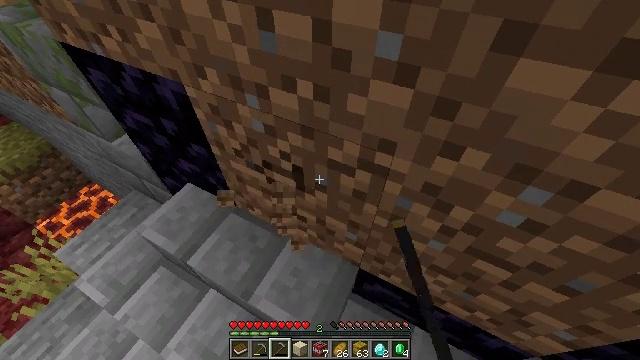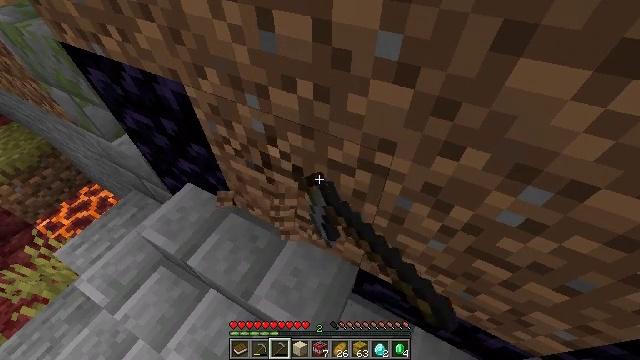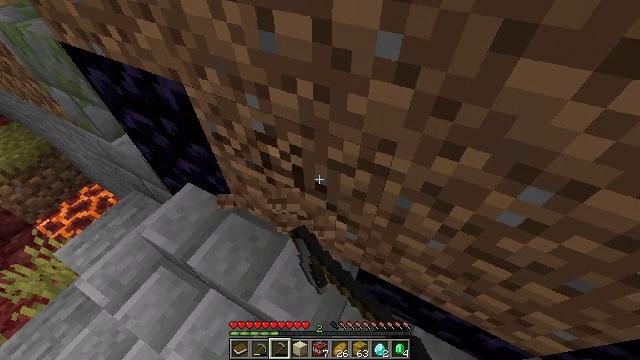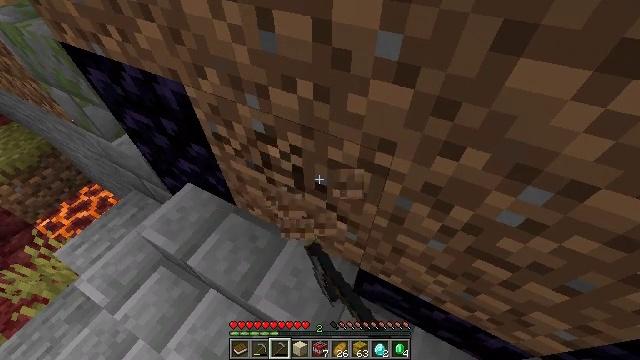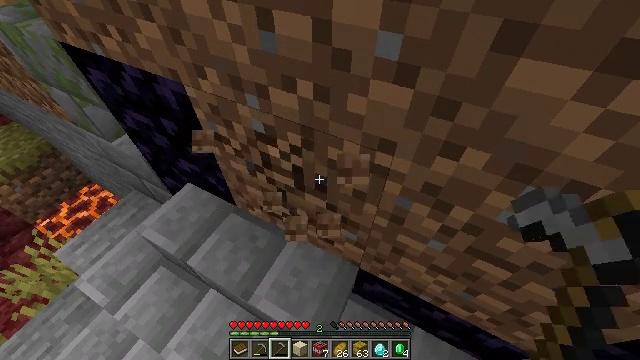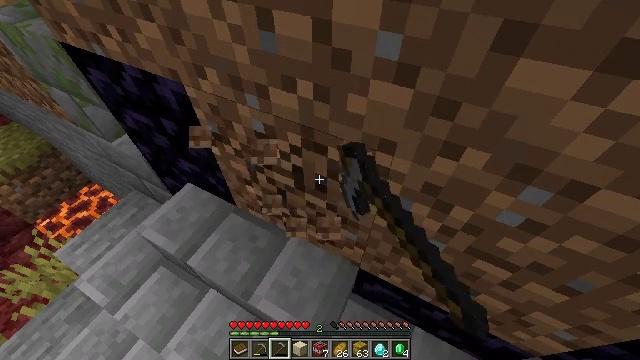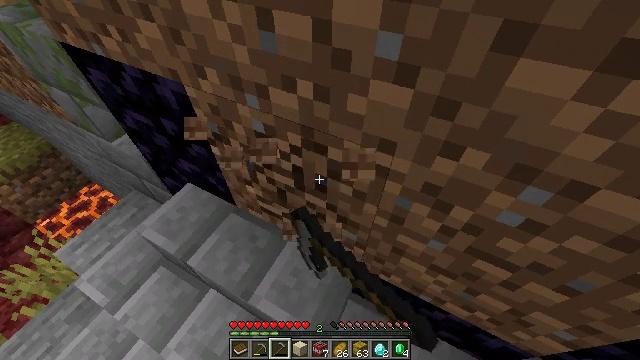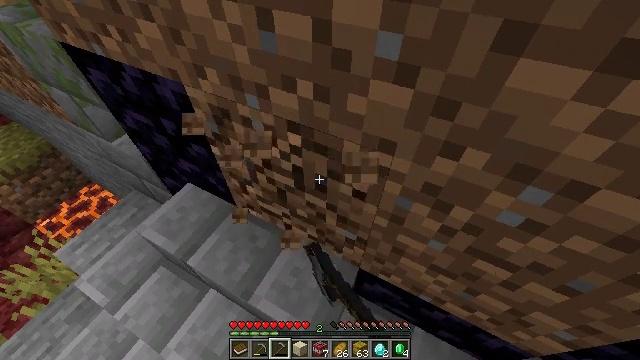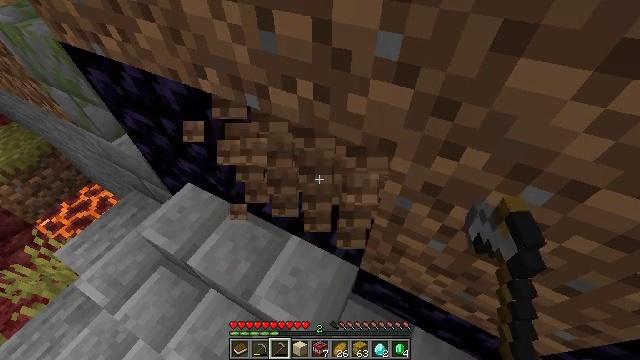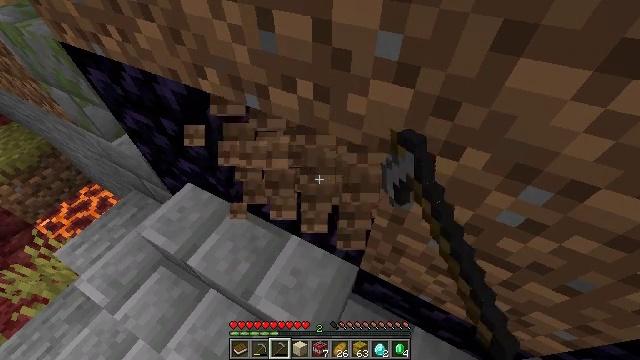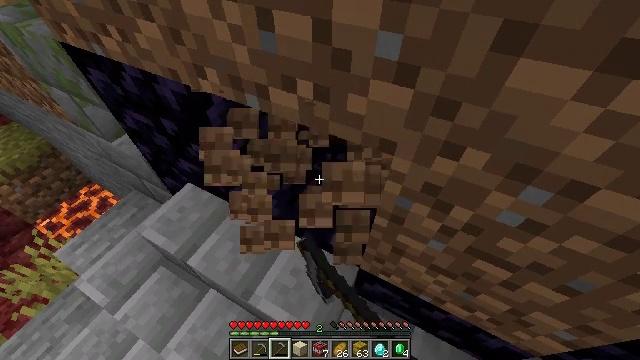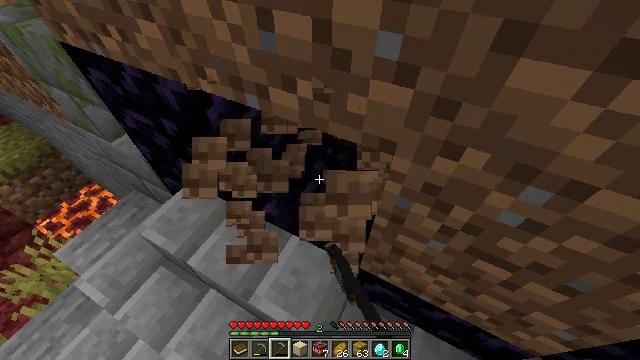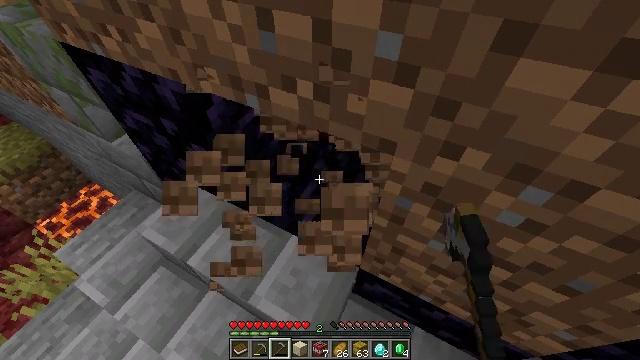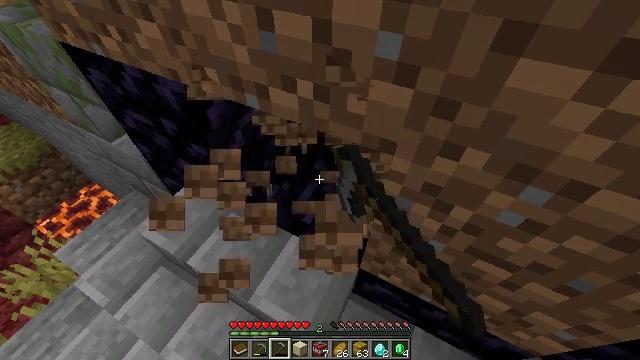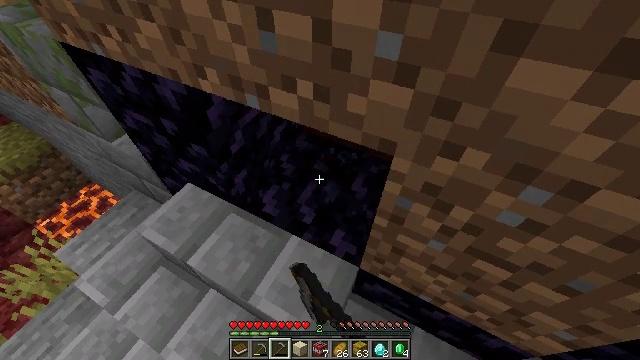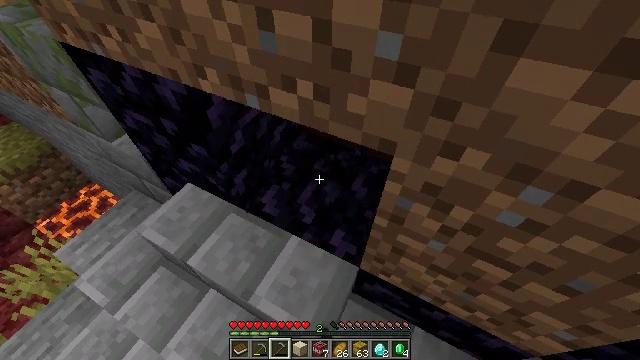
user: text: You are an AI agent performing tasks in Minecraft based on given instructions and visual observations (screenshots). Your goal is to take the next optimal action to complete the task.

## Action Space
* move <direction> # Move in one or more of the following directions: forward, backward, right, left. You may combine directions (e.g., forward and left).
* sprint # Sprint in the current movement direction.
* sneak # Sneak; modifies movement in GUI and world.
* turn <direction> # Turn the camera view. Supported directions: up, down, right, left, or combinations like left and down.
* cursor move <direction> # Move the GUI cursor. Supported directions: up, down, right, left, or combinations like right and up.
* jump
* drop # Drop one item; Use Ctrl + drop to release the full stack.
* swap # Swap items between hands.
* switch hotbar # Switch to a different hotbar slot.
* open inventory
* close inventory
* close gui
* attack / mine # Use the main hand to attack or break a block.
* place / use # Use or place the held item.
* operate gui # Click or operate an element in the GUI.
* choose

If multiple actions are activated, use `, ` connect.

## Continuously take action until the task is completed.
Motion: motion action
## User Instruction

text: Mine dirt from the ground.
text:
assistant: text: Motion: attack / mine
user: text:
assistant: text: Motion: attack / mine
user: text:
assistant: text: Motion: attack / mine
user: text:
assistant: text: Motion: attack / mine
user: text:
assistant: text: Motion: attack / mine
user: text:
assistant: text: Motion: attack / mine
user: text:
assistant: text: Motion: attack / mine
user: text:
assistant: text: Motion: attack / mine
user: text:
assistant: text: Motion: attack / mine
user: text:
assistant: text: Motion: attack / mine
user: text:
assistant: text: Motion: attack / mine
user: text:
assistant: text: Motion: attack / mine
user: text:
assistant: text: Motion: attack / mine
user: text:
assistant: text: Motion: attack / mine
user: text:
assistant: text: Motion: attack / mine
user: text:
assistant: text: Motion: attack / mine
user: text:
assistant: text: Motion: attack / mine
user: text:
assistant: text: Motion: attack / mine
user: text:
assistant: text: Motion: turn up
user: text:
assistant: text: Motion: turn up
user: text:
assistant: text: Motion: turn left and up
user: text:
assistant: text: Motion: turn left and up
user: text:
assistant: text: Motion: move back, turn left and up
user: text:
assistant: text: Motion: move back, turn left and up
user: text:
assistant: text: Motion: move back, turn left and up
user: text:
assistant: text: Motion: move back, turn left and up
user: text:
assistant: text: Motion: move back, turn left and up
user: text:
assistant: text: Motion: move back
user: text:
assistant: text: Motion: move back
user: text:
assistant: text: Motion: no_op